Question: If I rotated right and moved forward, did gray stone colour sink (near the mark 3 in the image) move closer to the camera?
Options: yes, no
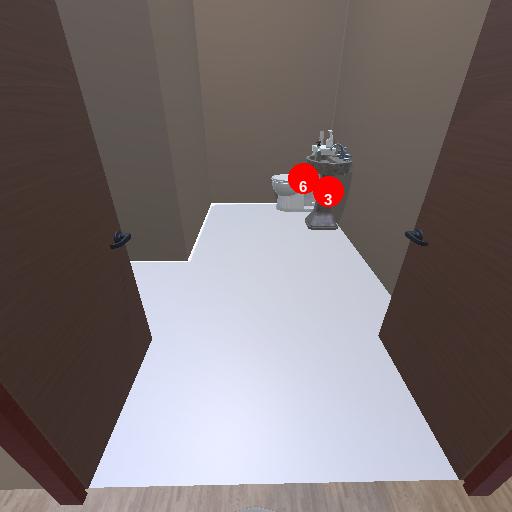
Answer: yes